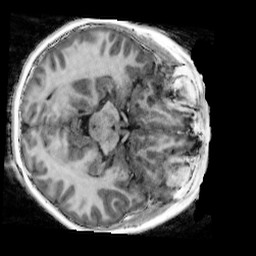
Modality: UNIT1_denoised
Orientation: axial
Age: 10
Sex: male
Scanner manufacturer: siemens
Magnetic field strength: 3 T
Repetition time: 4 s
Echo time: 0.00303 s